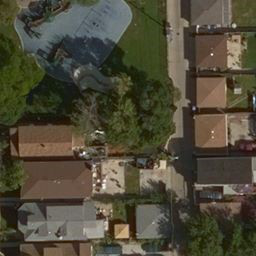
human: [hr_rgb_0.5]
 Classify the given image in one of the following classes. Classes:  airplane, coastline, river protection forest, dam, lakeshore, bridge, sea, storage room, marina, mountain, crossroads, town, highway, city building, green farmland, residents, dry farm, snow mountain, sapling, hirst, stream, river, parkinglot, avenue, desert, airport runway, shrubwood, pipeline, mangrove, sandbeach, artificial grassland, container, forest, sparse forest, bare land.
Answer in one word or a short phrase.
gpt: residents